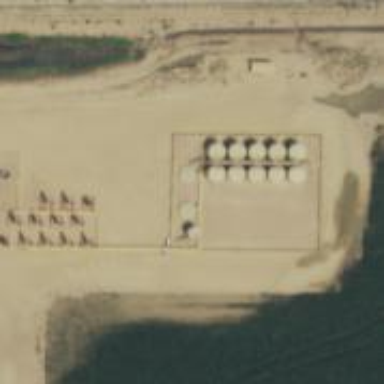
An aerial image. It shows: Storage tank with man-made structure.